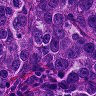
Metastatic tissue present: yes